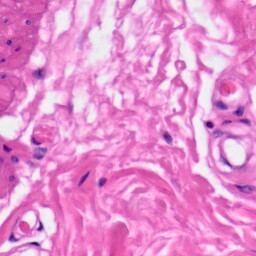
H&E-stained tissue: Skin